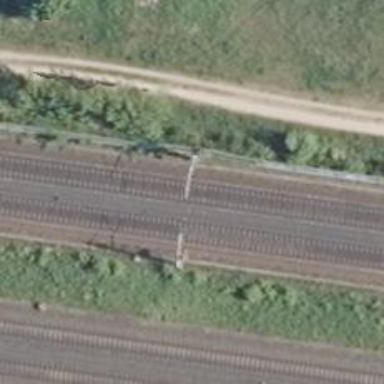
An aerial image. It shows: Milestone along the railway track with catenary mast.